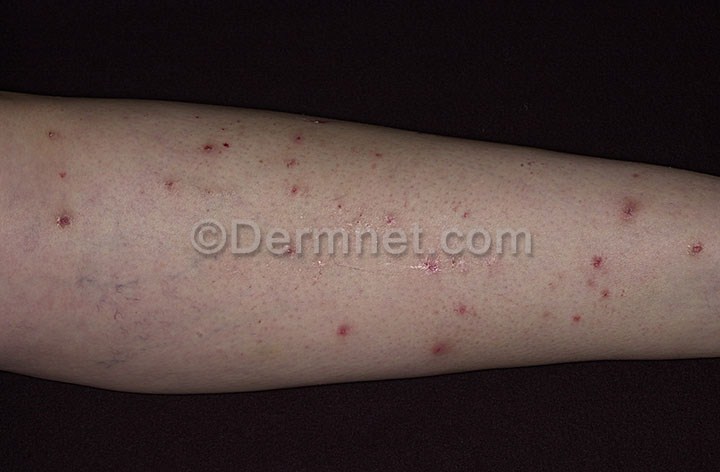
Disease: Scabies Lyme Disease and other Infestations and Bites